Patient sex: M
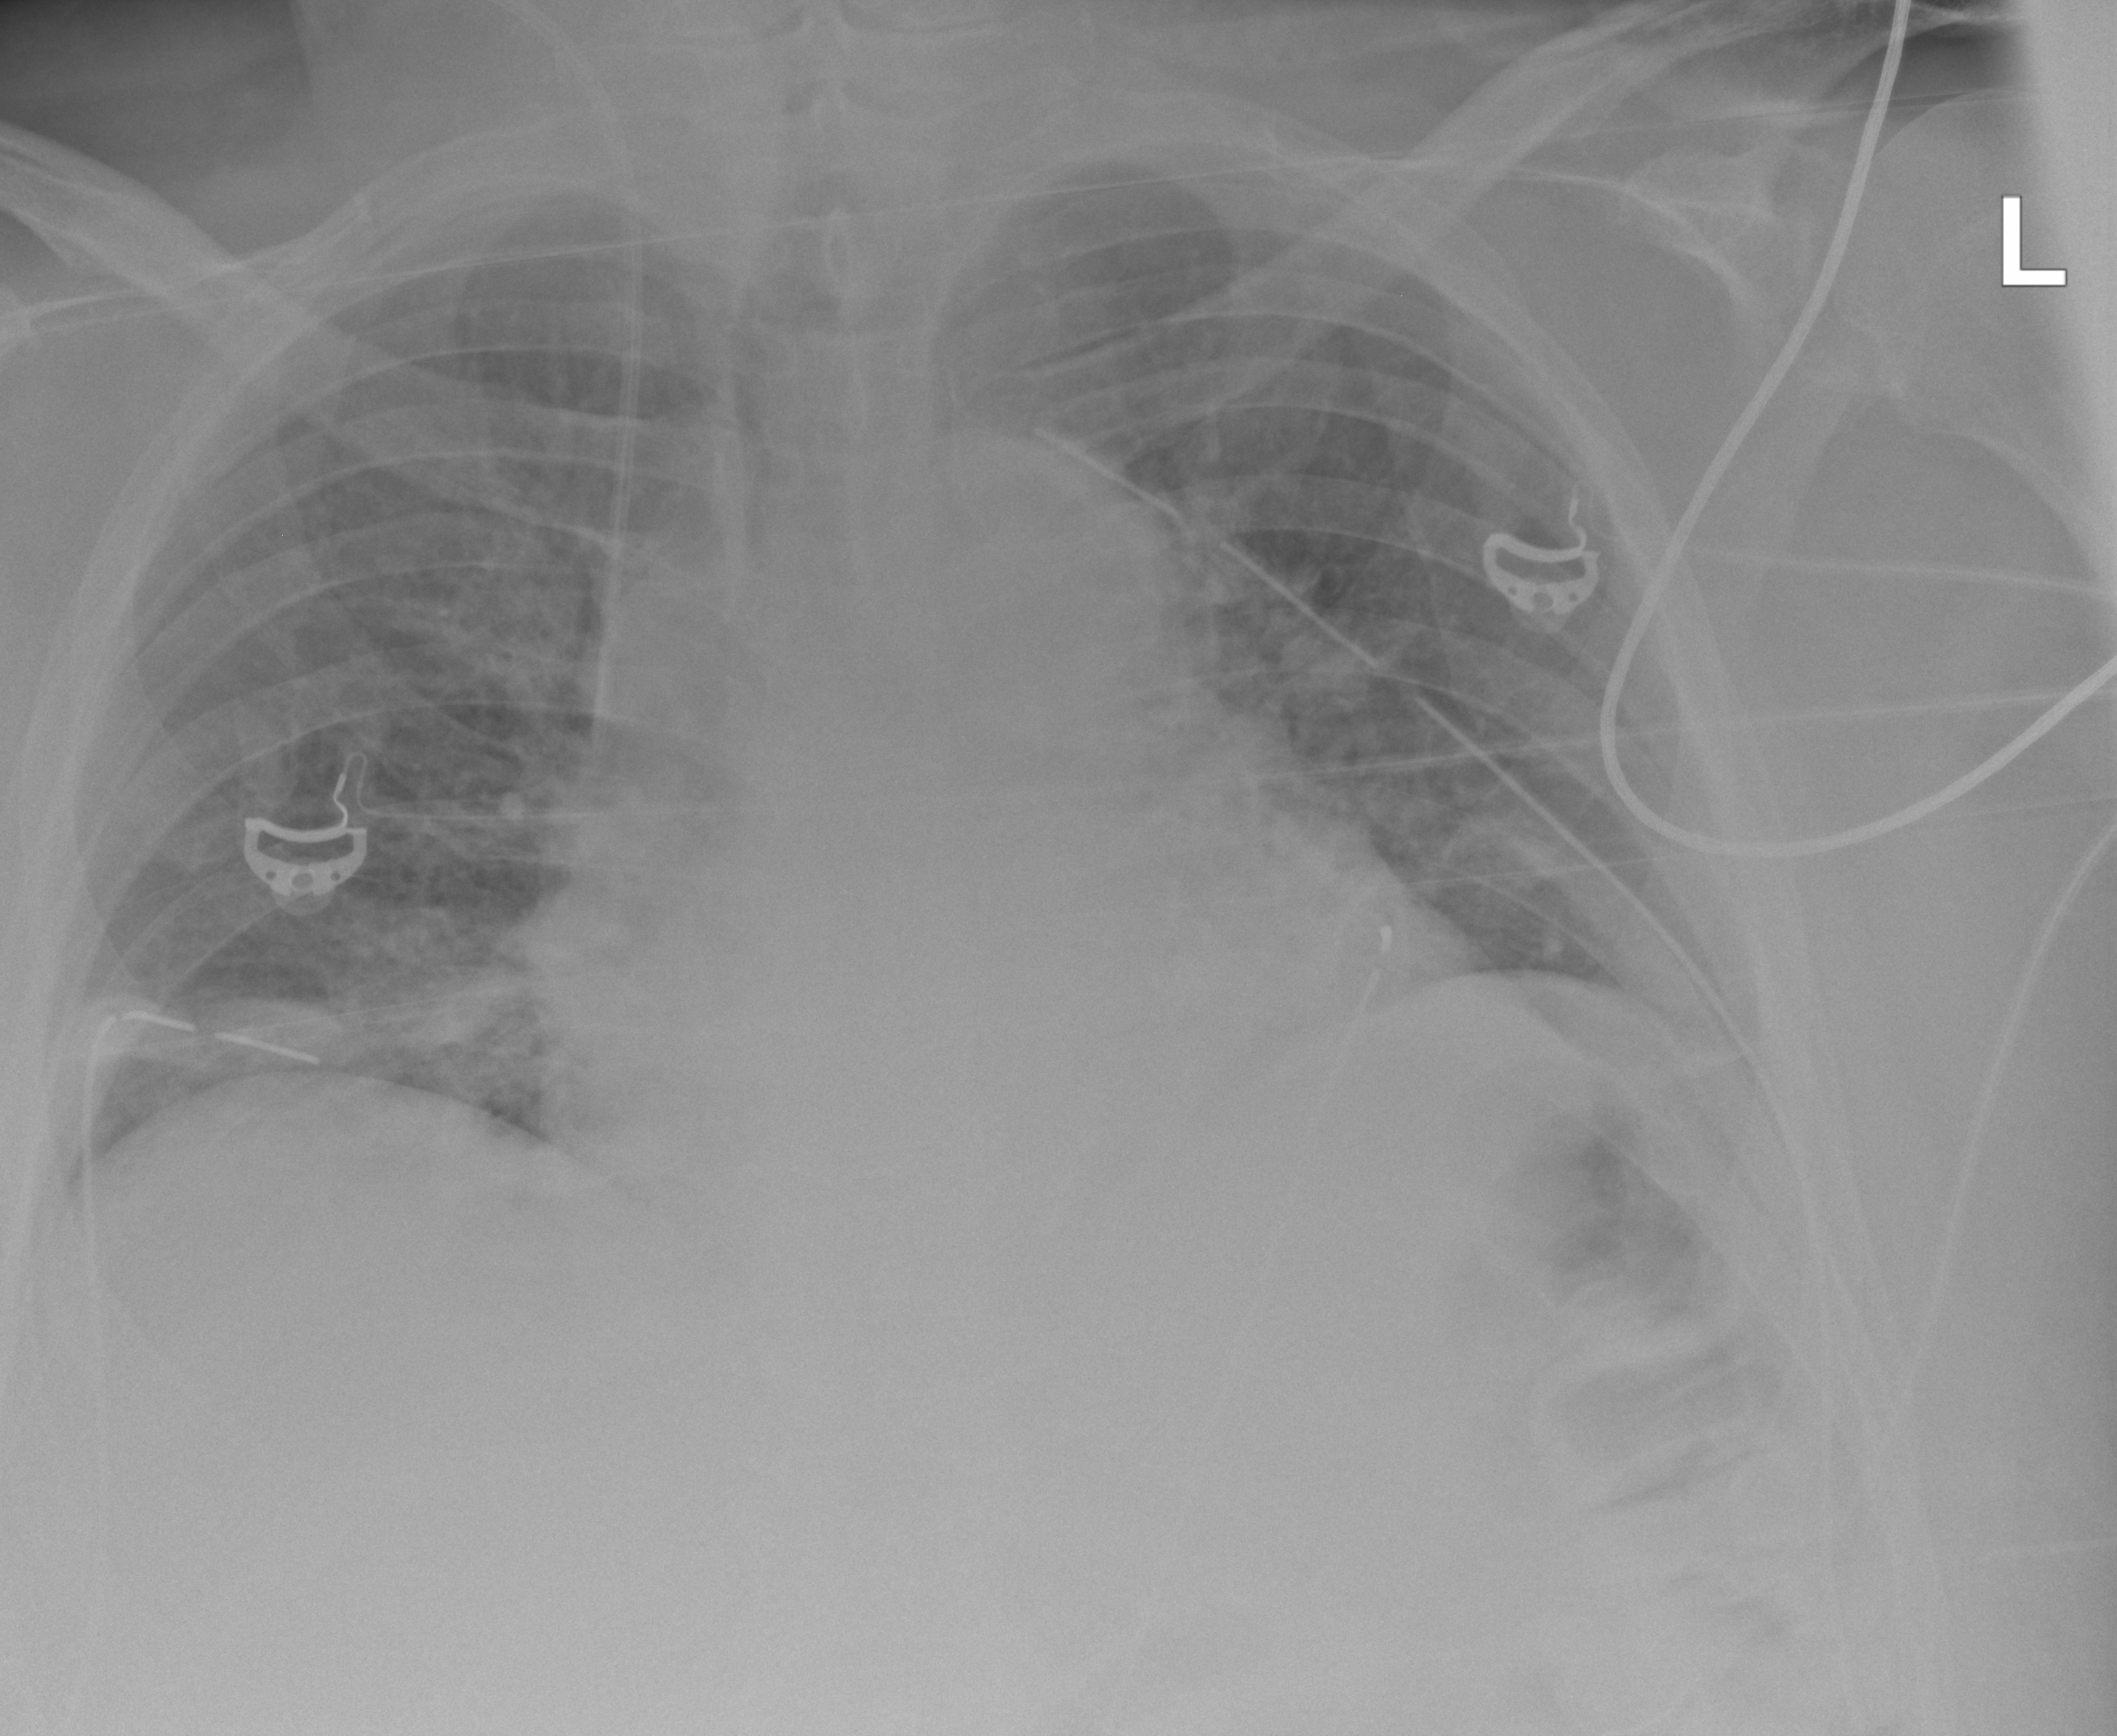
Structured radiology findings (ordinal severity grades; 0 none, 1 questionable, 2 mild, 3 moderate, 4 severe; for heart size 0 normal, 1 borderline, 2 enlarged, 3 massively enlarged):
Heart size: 2
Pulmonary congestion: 1
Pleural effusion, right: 0
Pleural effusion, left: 1
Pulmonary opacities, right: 0
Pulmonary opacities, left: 0
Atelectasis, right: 2
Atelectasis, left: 2